Chest X-ray:
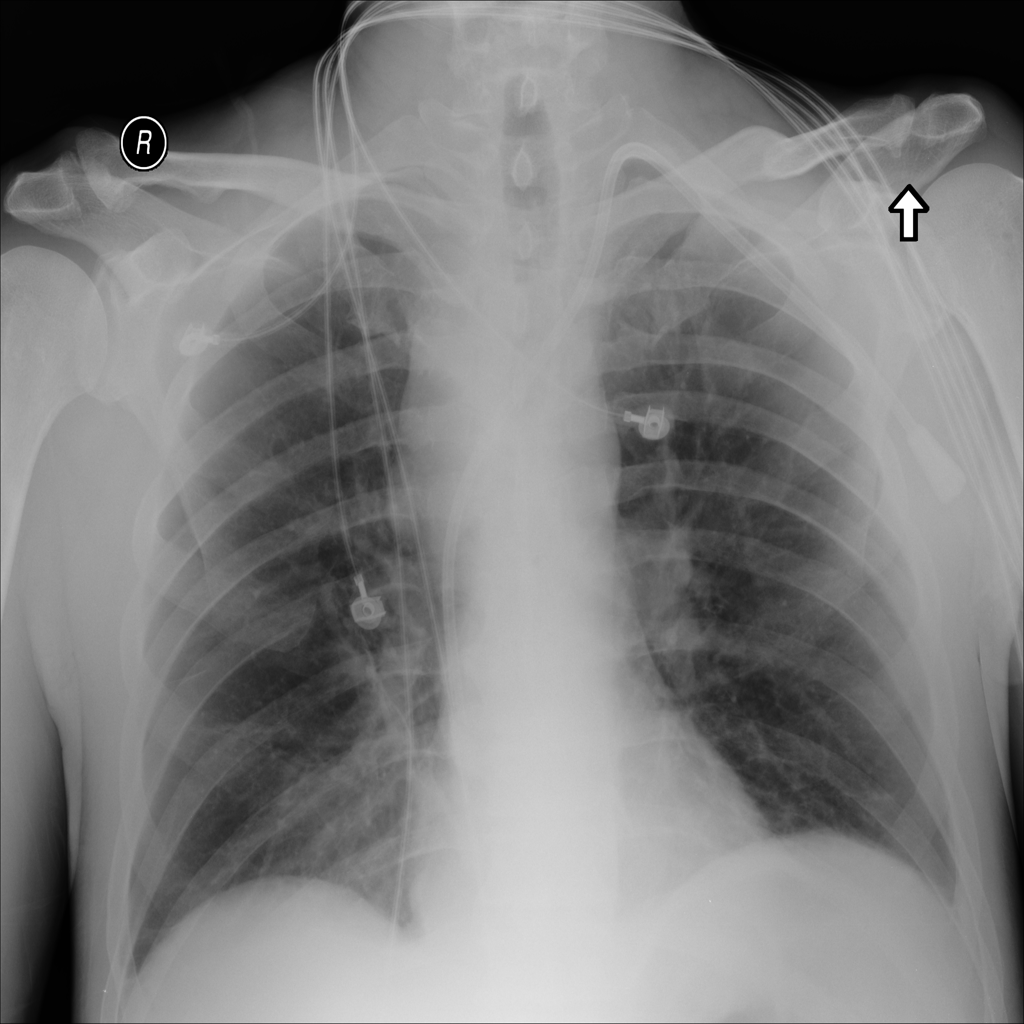
Findings: Effusion, Consolidation
No abnormal finding: no